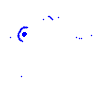
Particle: electron